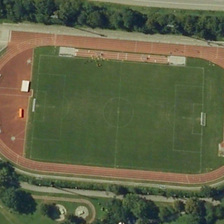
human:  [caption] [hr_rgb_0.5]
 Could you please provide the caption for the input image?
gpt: many green trees are around a playground .

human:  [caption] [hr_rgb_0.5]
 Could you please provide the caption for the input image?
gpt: many green trees are around a playground .

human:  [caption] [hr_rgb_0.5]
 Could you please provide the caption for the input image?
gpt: many green trees are around a playground .

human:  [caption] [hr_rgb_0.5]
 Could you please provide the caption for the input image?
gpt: many green trees are around a playground .

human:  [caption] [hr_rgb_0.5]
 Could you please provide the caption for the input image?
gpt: many green trees are around a playground .